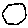
Label: hexagon